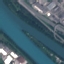
Land use / land cover class: River